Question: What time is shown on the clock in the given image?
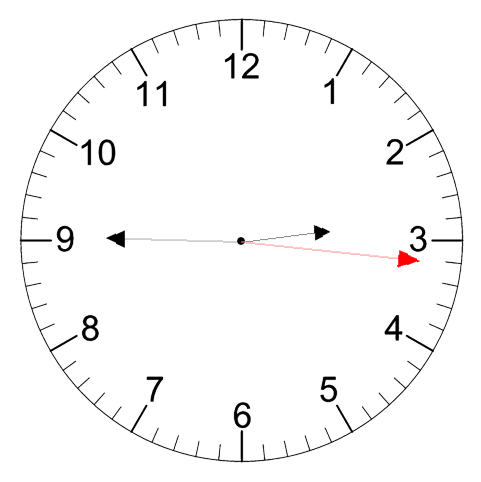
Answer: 02:45:16